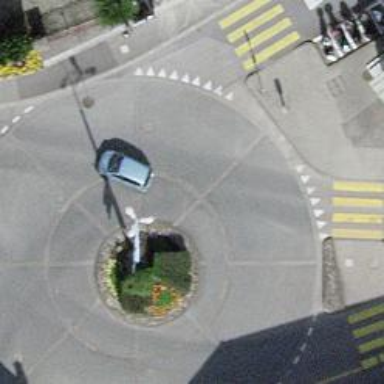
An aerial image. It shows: Roundabout at tertiary road junction.